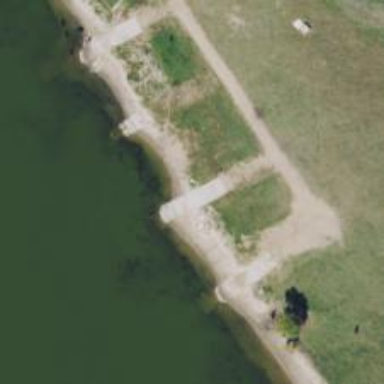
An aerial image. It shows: Slipway on leisure land.